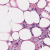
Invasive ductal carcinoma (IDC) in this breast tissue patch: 0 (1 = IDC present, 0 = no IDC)